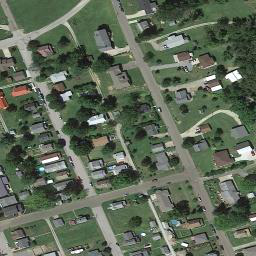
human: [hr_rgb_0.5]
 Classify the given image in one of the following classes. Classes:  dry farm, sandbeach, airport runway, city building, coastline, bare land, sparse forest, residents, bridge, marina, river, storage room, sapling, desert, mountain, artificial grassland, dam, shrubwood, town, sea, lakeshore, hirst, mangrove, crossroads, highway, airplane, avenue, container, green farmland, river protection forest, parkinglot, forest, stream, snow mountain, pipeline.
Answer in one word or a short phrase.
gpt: town